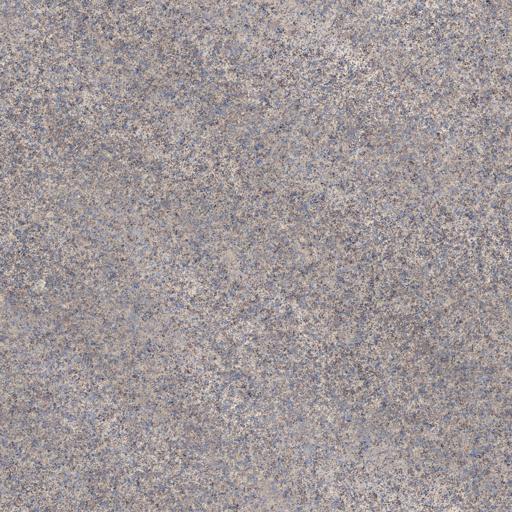
Tags: countertop granite